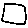
Label: square